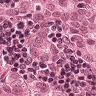
Metastatic tissue present: yes